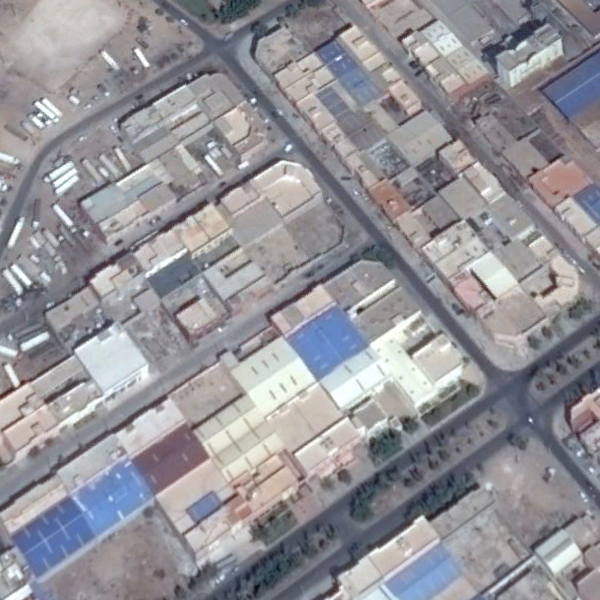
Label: Industrial